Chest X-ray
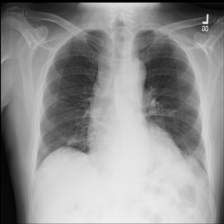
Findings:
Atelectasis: negative
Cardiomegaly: negative
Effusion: negative
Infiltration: negative
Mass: negative
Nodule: negative
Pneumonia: negative
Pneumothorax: negative
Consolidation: negative
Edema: negative
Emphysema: negative
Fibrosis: negative
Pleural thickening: negative
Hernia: negative